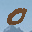
Label: 0